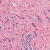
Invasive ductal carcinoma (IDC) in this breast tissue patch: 1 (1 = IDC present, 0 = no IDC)